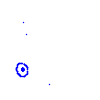
Particle: kaon